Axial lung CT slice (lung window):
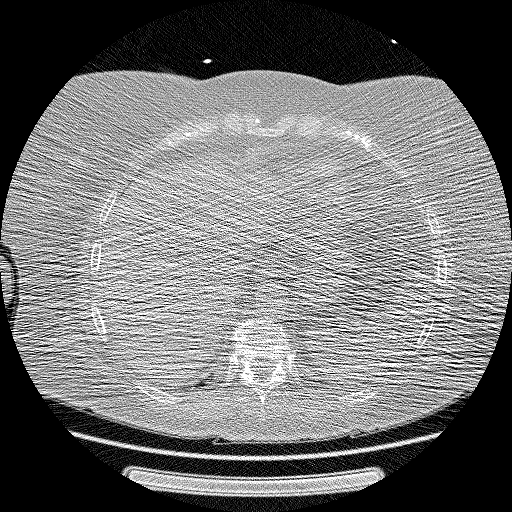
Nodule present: no